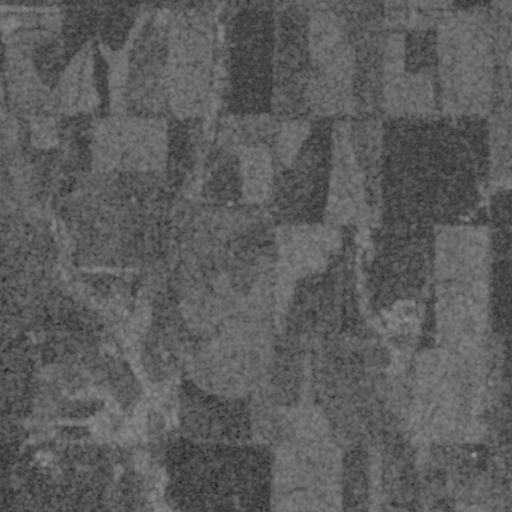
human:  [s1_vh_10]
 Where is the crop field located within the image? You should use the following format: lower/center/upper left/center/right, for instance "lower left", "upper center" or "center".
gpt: The crop field is located in the upper right of the image.
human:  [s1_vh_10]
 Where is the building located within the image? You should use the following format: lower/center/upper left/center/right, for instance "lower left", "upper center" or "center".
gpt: The building is located in the center right of the image.
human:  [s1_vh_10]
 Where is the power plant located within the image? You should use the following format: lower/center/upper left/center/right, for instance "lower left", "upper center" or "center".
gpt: There is no power plant in the image.

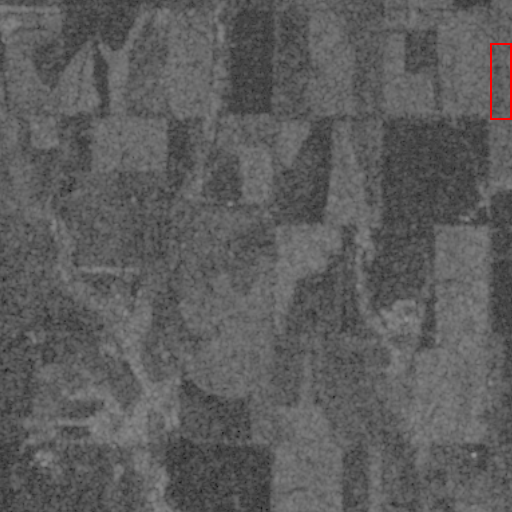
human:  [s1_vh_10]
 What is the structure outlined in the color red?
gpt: The structure outlined in red is a crop field.
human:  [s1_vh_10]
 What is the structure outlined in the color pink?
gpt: There is no pink outline.